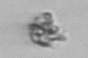
Label: detritus